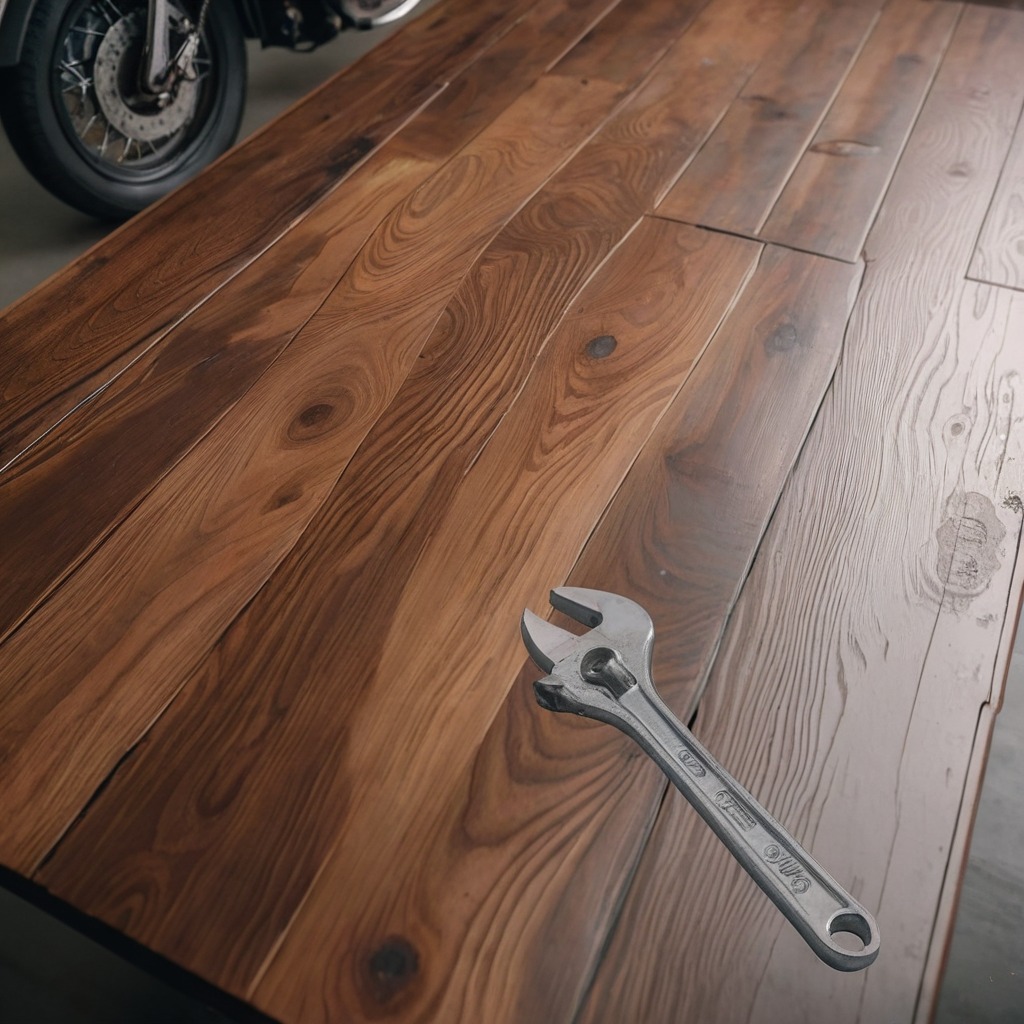
An wrench lies on the oil-spilled wooden table in a vintage motorcycle garage.